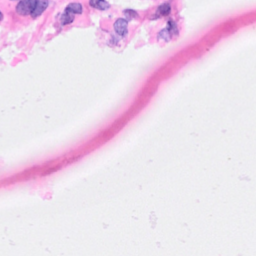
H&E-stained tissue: Breast